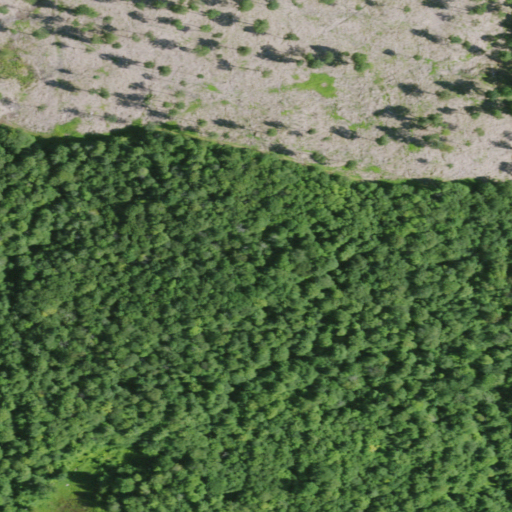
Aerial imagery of mountain in New York named Hollywood Mountain containing deciduous forest and grassland